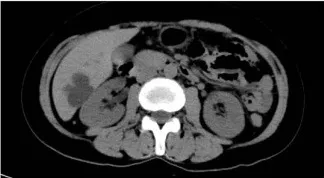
(B) Computed tomography (CT) plain scan.
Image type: radiology (ct)